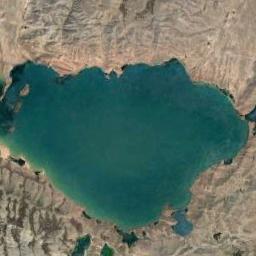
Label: lake